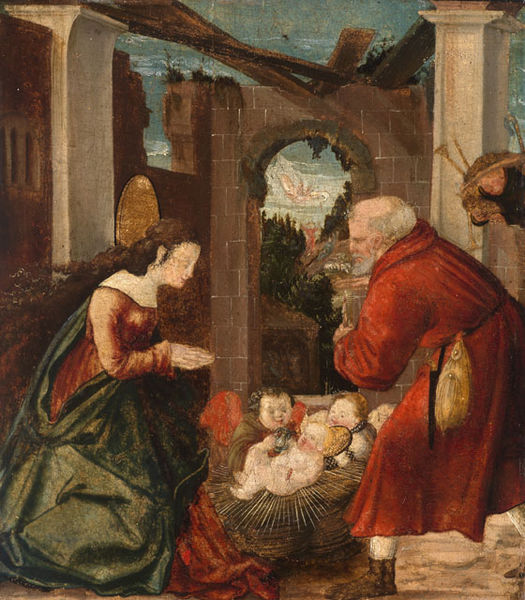
Titel: Geburt Christi
Künstler: Hans Pruckendorfer
Standort: Karlsruhe
Institution: Staatliche Kunsthalle Karlsruhe
Schlagwörter: blau, flügel, fuß, gemälde, gott, himmel, mann, vogel, wolken, bäume, grün, landschaft, menschen, stadt, abend, blume, braun, frau, hintergrund, pfeiler, stroh, säule, säulen, gebäude, haus, rot, tuch, alt, bart, blond, wand, architektur, bibel, stein, taube, hände, öl, kirche, gewand, gold, haare, mantel, drei, eltern, familie, gewänder, kind, mutter, vater, musik, dekoltee, locken, renaissance, wald, kinder, engel, garten, krug, putte, bogen, enge, schuhe, mauer, baby, platz, pilaster, rundbogen, trümmer, könig, korb, balken, bretter, tor, ruine, scheune, torbogen, strahlen, mauerwerk, ruinen, beutel, geschenk, beten, gebet, kunst, gemäuer, heiligenschein, nimbus, christus, jesus, stall, heiliger, könige, heilige, heilig, putten, maria, madonna, anbetung, pute, altdeutsch, josef, joseph, geburt, krippe, gebälk, geist, weihnachten, magier, heilige familie, jesuskind, geburt jesu, geschenke, wunder, morgenland, christuskind, bethlehem, mama, fraua, betlehem, drei könige, christi geburt, melchior, geburtsszene, bartz, brün, hl. familie, krippenszene, mauere, drillinge, heilih, runinen, mantel rot, königim, leiligenschein, egburt christi, bethelhem